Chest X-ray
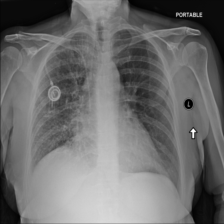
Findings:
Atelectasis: negative
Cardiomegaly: negative
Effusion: negative
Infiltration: negative
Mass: negative
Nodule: negative
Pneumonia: negative
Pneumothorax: negative
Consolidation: negative
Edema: negative
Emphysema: negative
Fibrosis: negative
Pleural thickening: negative
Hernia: negative